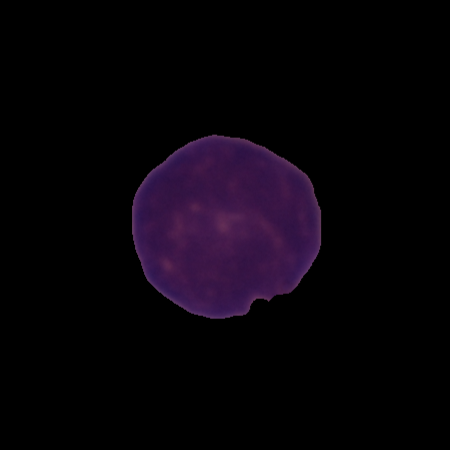
Label: cancer